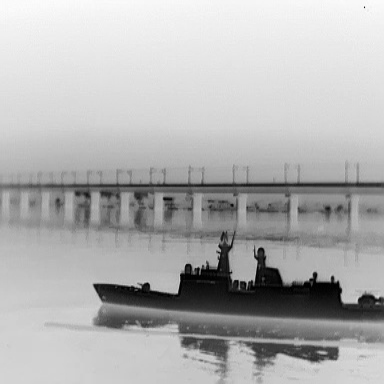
There is a warship in the infrared image.